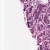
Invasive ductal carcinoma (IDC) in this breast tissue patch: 1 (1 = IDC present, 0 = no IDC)